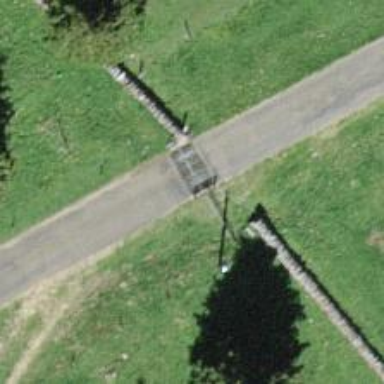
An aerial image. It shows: Cattle grid.